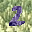
Label: 2